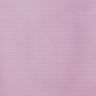
Metastatic tissue present: no